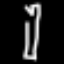
Label: fork